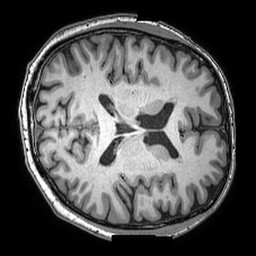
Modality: T1w
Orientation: axial
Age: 48
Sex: male
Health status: healthy
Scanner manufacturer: philips
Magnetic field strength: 3 T
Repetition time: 0.007071 s
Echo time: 0.003201 s